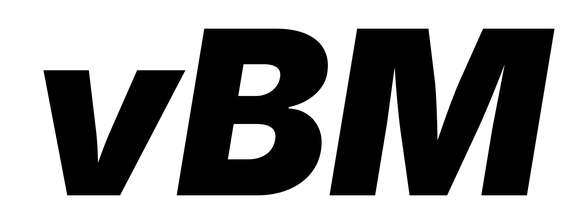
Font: Inter-Italic_Black_Italic